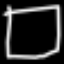
Label: square